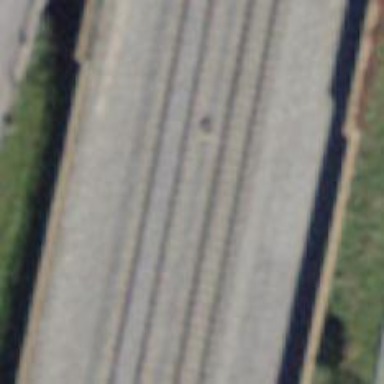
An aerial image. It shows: Single railway track with electrified contact line.